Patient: sex F, age 38
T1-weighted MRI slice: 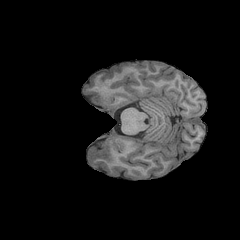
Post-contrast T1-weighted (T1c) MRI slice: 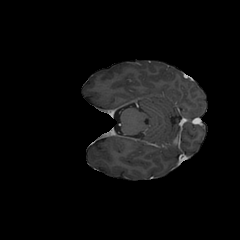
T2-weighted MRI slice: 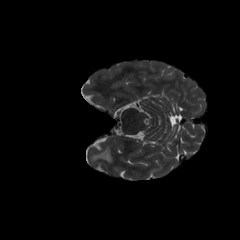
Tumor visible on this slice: yes
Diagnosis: Astrocytoma, IDH-mutant
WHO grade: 3